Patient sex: M
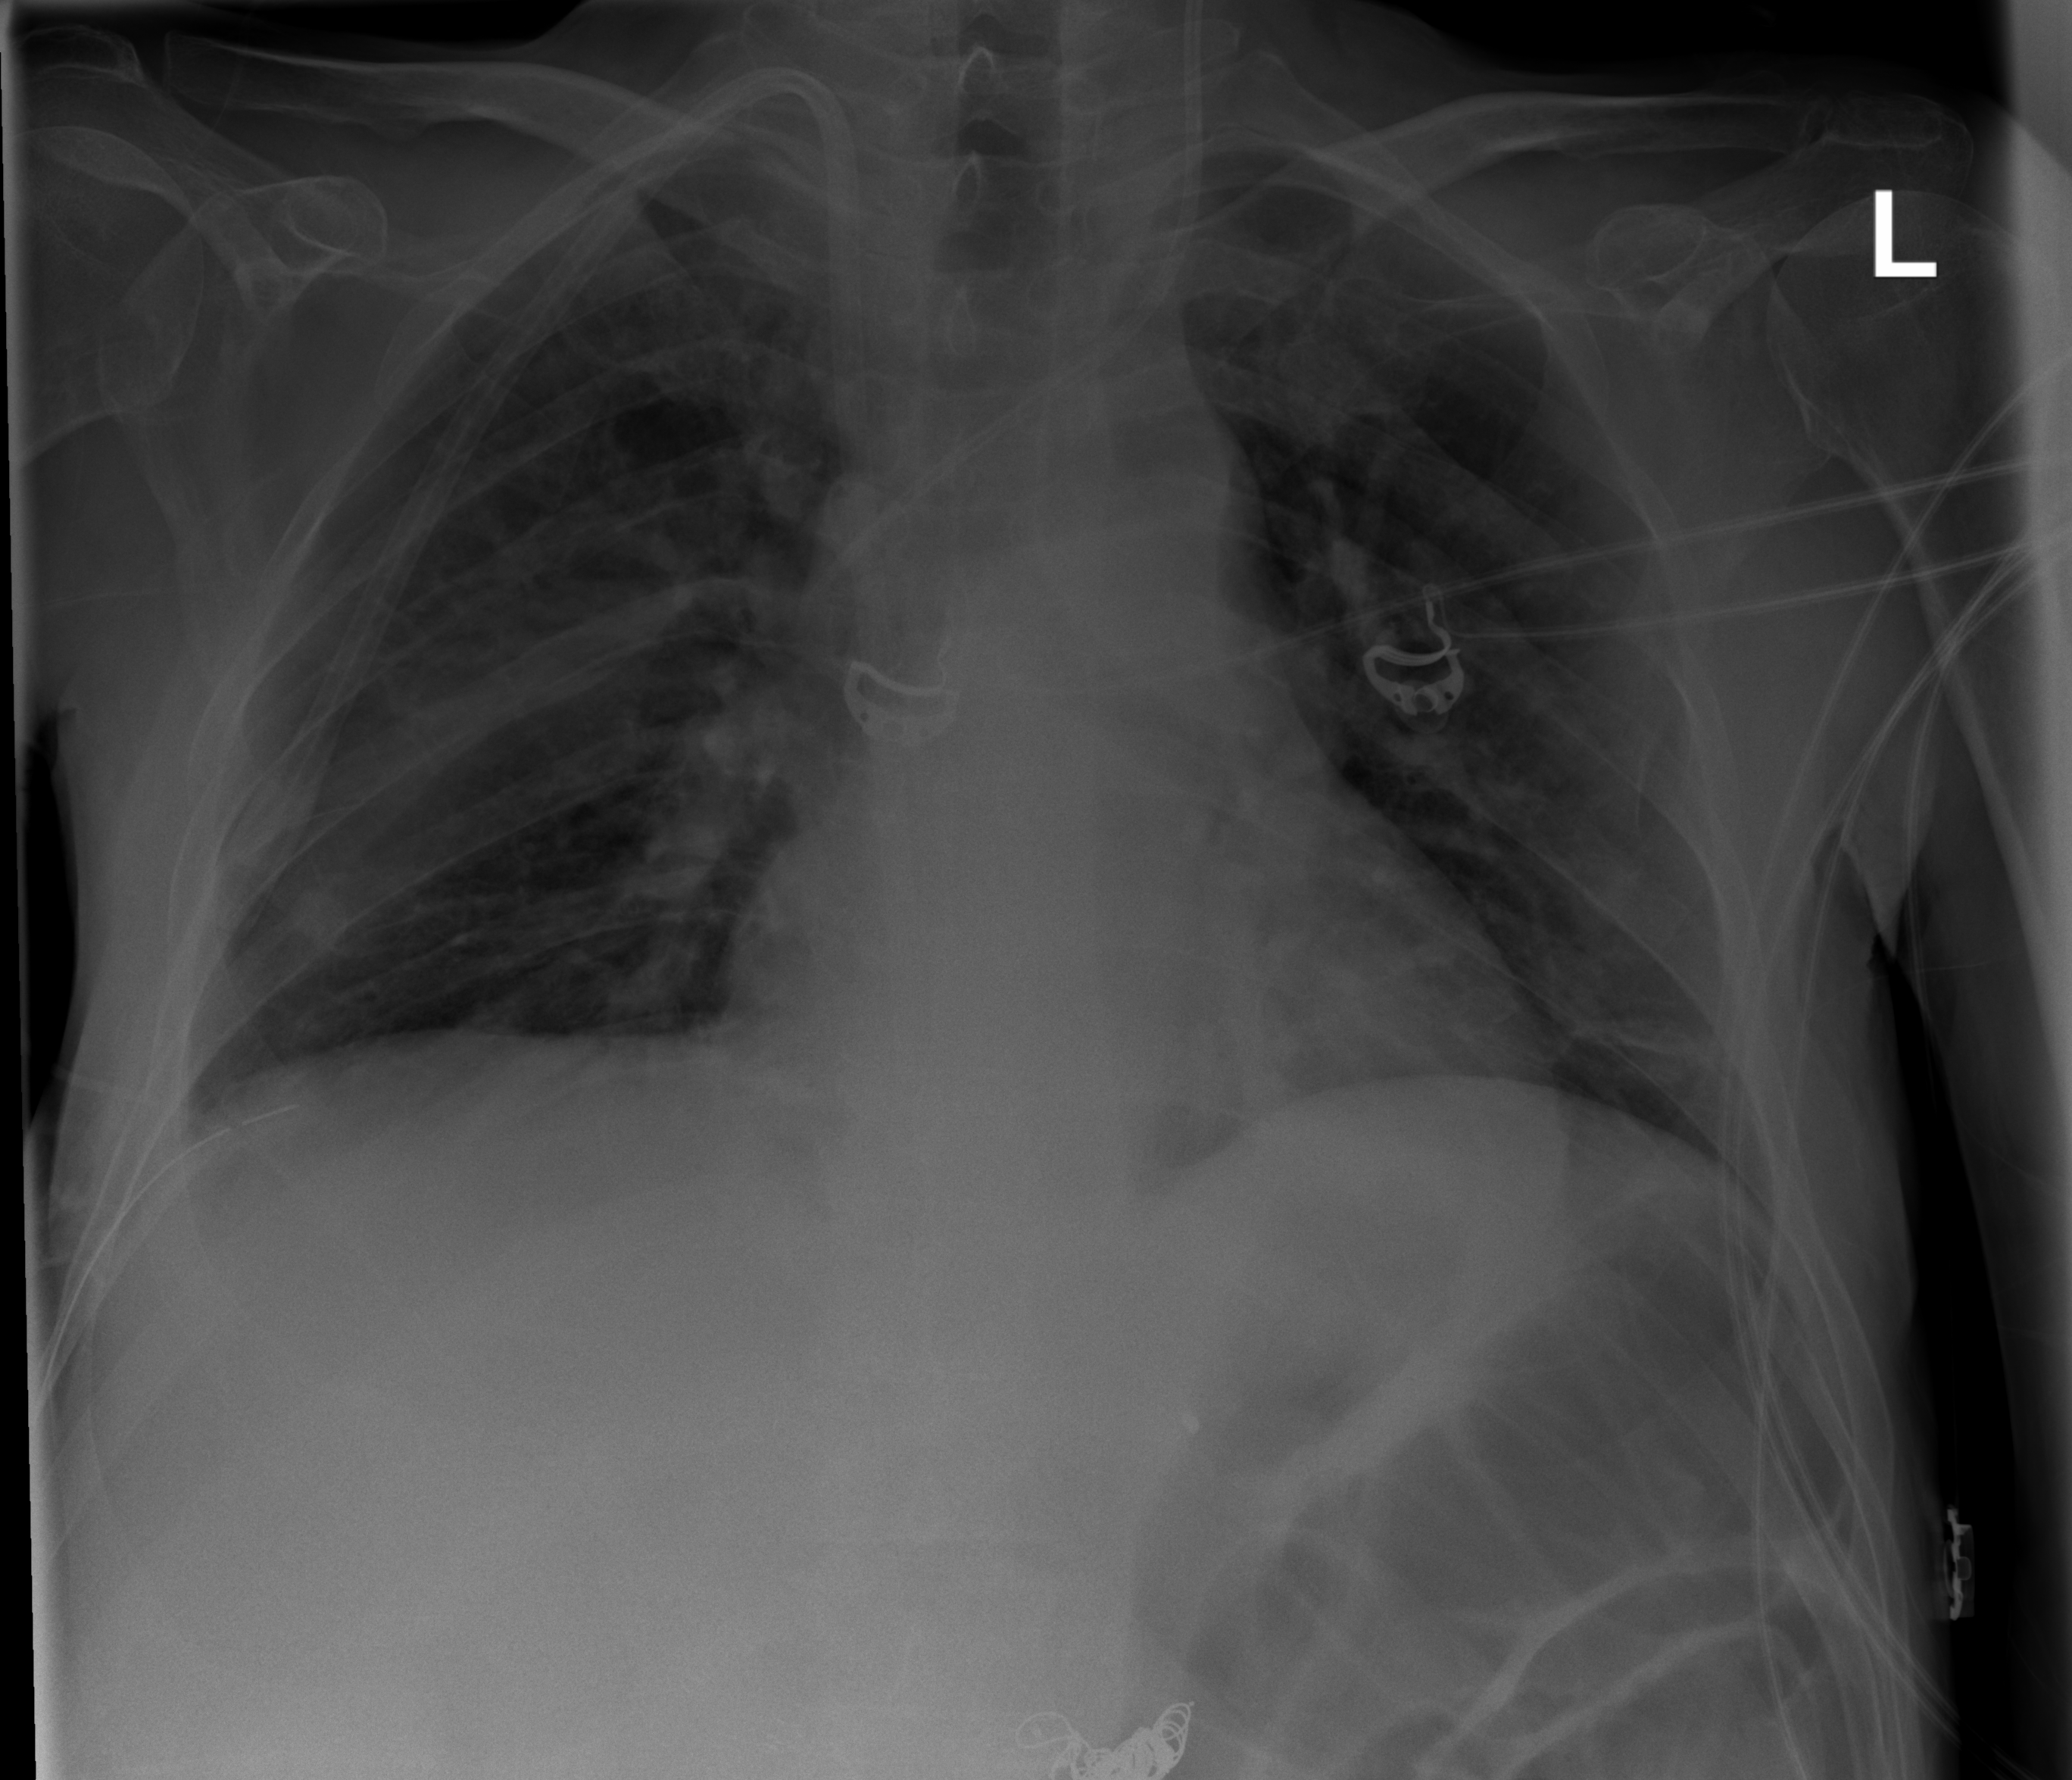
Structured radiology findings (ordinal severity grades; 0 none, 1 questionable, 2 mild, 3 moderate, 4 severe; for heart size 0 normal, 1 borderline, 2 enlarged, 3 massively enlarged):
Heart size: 0
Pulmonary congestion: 2
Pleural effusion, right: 0
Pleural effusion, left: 2
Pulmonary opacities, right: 2
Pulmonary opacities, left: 0
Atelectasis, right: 3
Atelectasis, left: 2